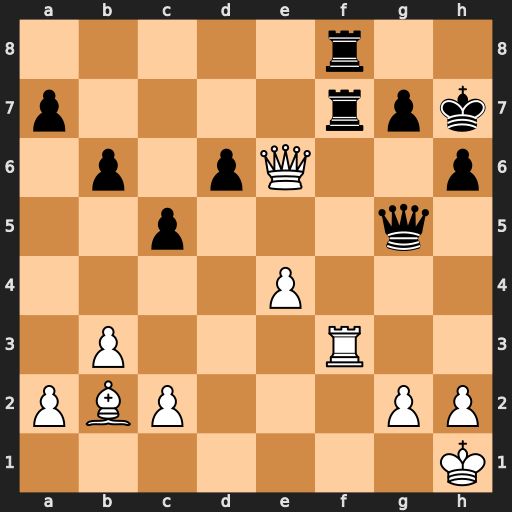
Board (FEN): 5r2/p4rpk/1p1pQ2p/2p3q1/4P3/1P3R2/PBP3PP/7K
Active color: w
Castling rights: -
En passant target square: -
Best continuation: Rxf7 Rxf7 Qxf7